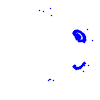
Particle: electron